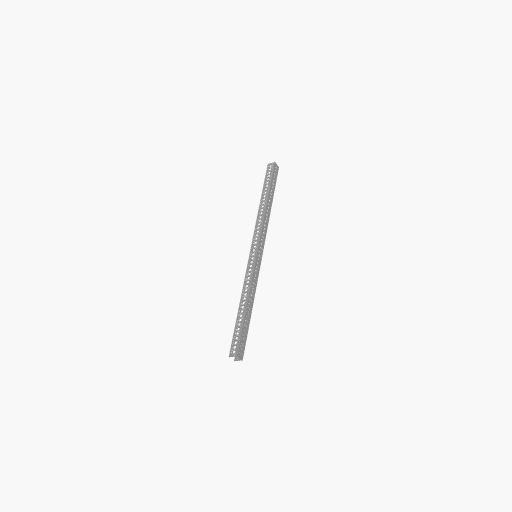
Part: UChannel49H